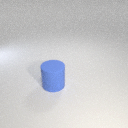
large blue rubber cylinder